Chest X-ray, PA view. Patient: 70 years old, sex M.
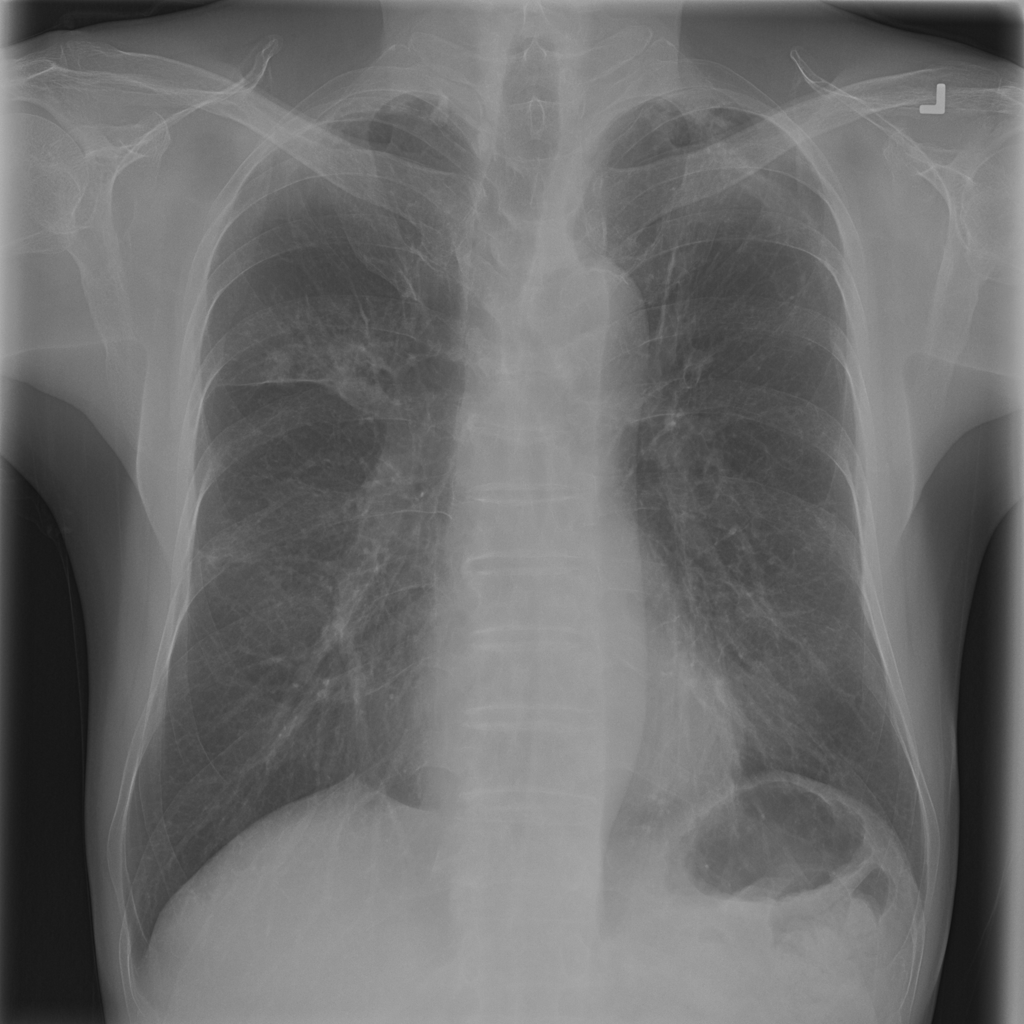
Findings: No Finding